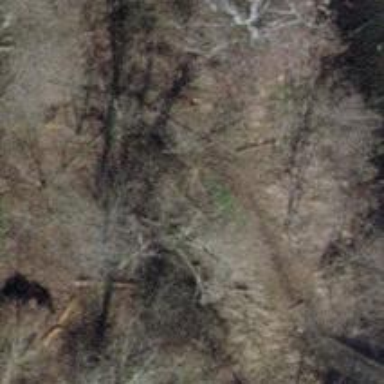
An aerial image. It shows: Muddy path.